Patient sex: F
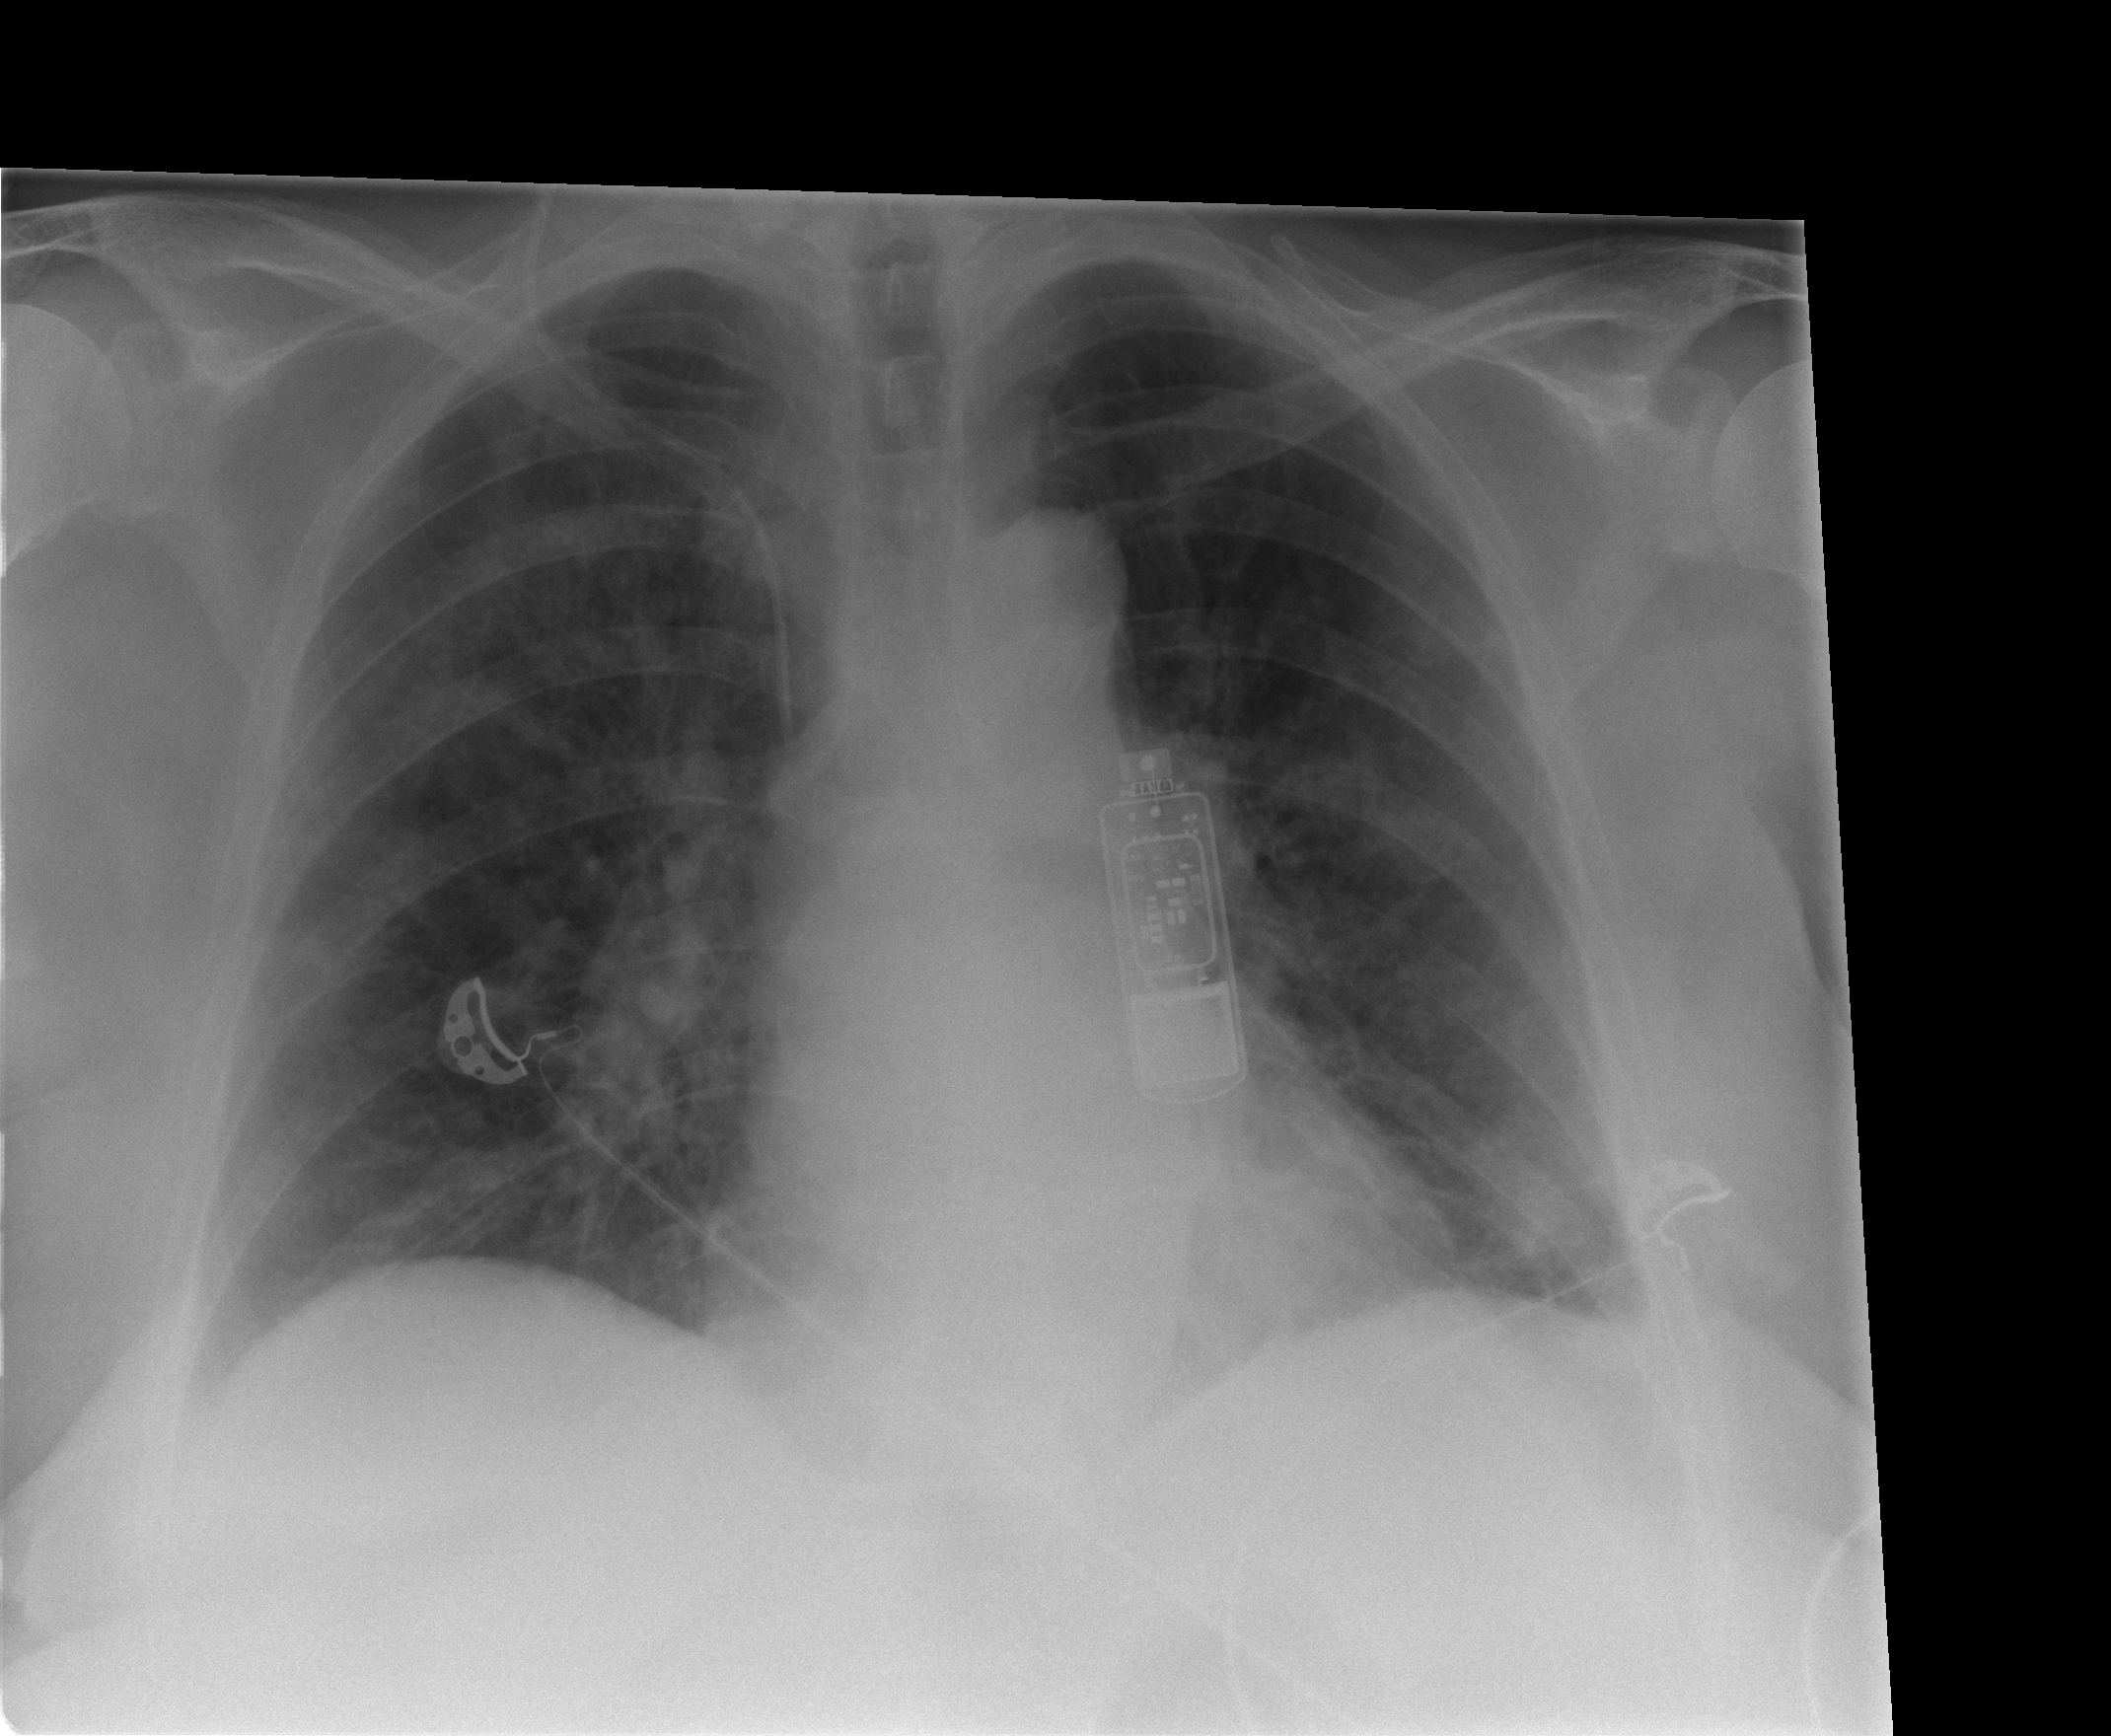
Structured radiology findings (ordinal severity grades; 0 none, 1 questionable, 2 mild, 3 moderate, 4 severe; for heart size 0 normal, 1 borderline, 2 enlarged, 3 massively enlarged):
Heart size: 0
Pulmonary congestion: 2
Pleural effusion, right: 1
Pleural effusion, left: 2
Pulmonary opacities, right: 0
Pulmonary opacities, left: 0
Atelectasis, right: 2
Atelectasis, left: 2